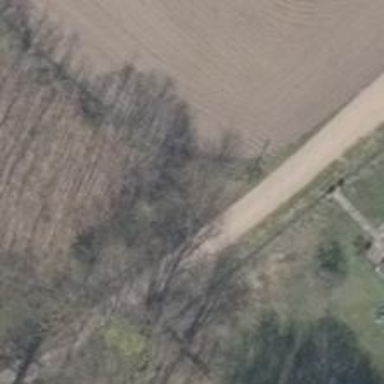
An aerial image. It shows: Service road with ground surface. The track type is grade 3.